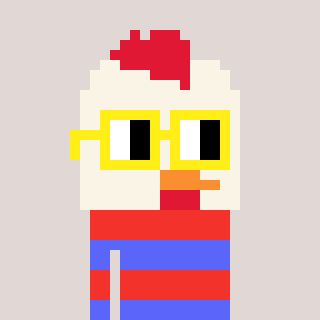
a pixel art character with square yellow glasses, a chicken-shaped head and a purple-colored body on a warm background